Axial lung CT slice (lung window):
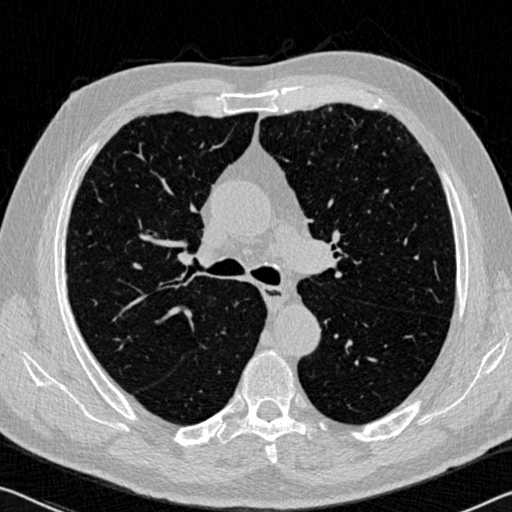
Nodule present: no